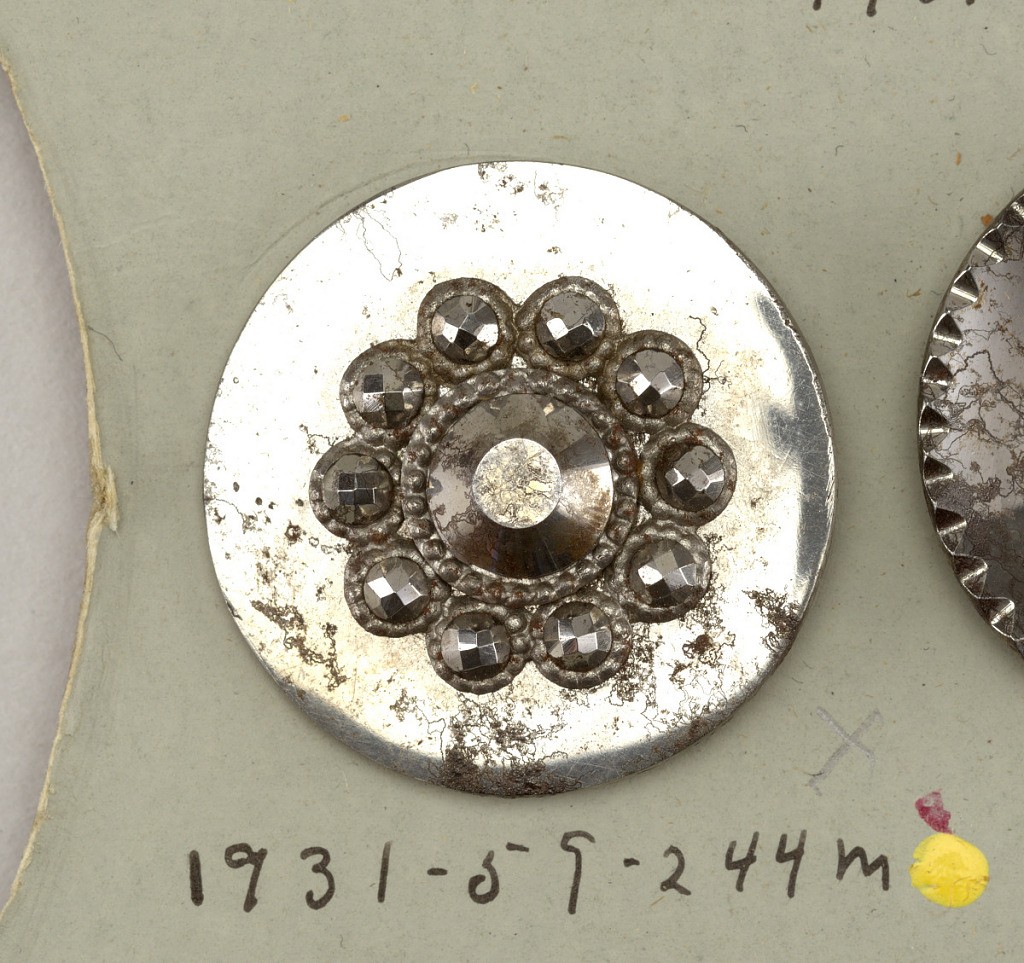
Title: Button
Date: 1801–50
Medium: Cut steel
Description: Steel button decorated with faceted steel ornaments, all have a central boss and one of two rings of bosses surrounding it; all have scalloped edge except F,H,K,L,M,N.

On card 65